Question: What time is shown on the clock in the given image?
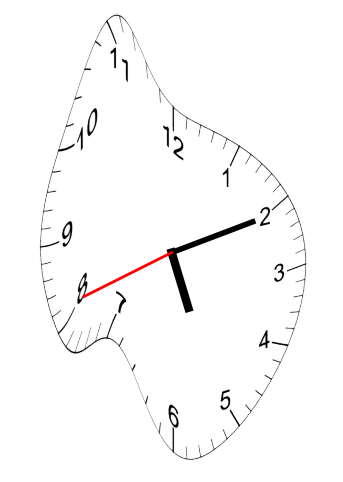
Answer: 05:10:41